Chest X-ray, AP view. Patient: 45 years old, sex M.
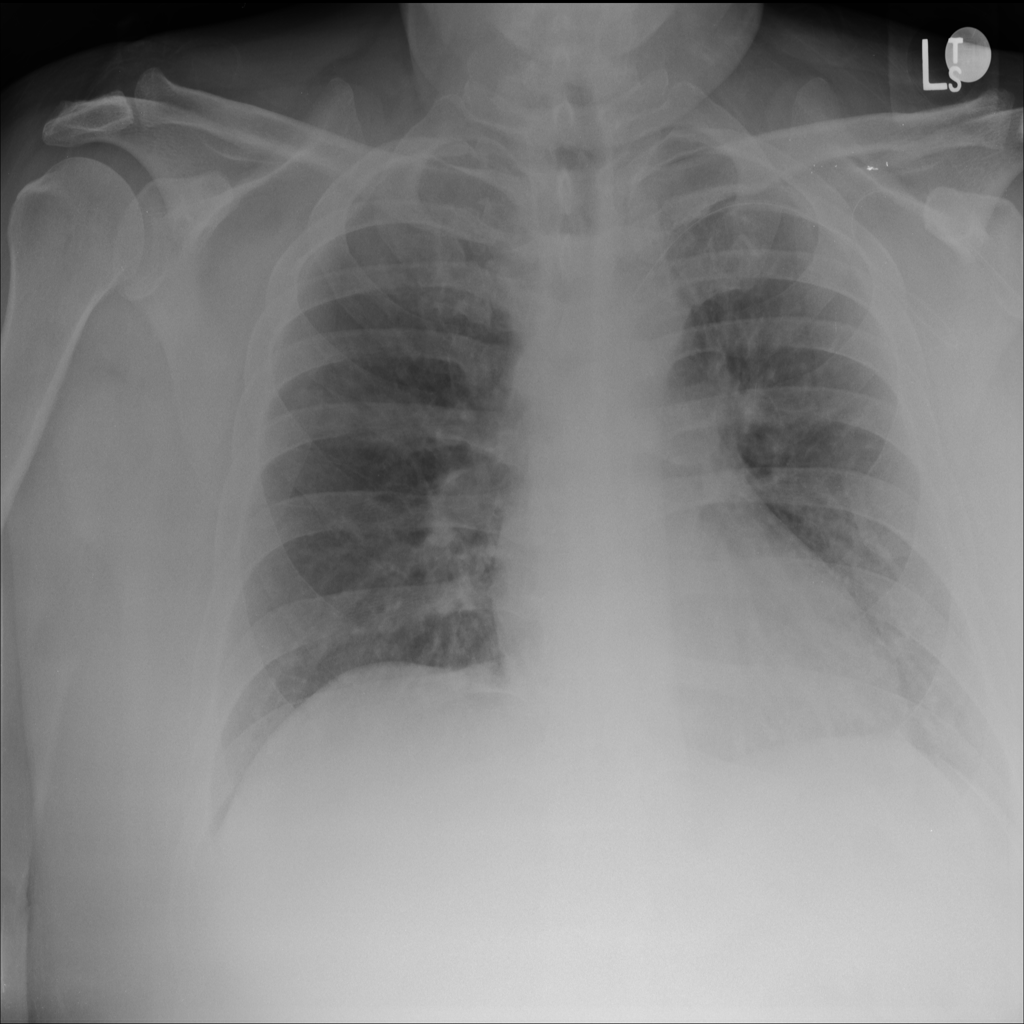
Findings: No Finding